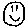
Label: smiley face